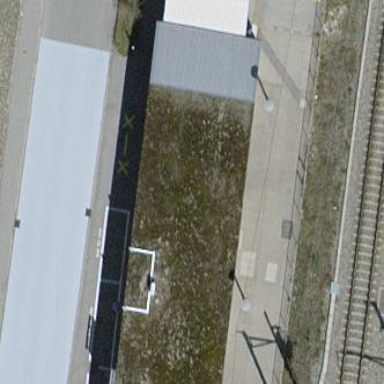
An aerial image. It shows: Bicycle parking facility with wall loops located on the roof of building.